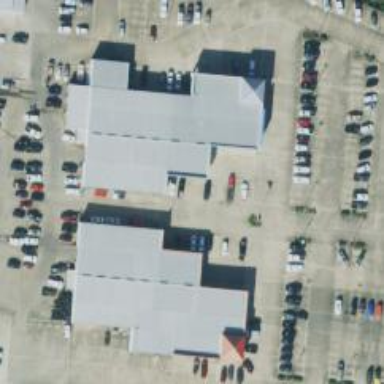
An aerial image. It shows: Car shop building.